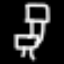
Label: chair